Question: I have a 'ListView' in View: List mode.
My issue is spacing per. I just have the images and I want a horizontal scroll.
The issue is this:

Huge gaps between the images. When Iw as using View: LargeIcons or Tile mode, there was also gaps, HOWEVER, this was resolved using LVM_SETICONSPACING. However tile/largeicons are vertical scrolling, which I didn't want.
So there's two things I can do but not sure how to achieve it.
1. Figure out how to fix the spacing in list mode.
2. Make LargeIcons/Tile mode scroll horizontally.
I'll attach some of the coding that handles the listview:
Here is the icon spacing that works with tile/large icons:
'''
<DllImport("user32.dll", CharSet:=CharSet.Auto, SetLastError:=False)>
Private Shared Function SendMessage(ByVal hwnd As IntPtr, ByVal wMsg As Int32, ByVal wParam As Int32, ByVal lParam As Param) As Int32
End Function
<StructLayout(LayoutKind.Explicit)>
Private Structure Param
<FieldOffset(0)> Public LoWord As Int16
<FieldOffset(2)> Public HiWord As Int16
End Structure
Private Const LVM_FIRST As Integer = &H1000
Private Const LVM_SETICONSPACING As Integer = LVM_FIRST + 53
Public Sub SetListviewIconSpacing(lv As ListView, ByVal x As Int16, ByVal y As Int16)
' The LOWORD specifies the distance, in pixels, to set between icons on the x-axis.
' The HIWORD specifies the distance, in pixels, to set between icons on the y-axis.
Dim lparam As Param = New Param With {.LoWord = x, .HiWord = y}
SendMessage(lv.Handle, LVM_SETICONSPACING, 0, lparam)
lv.Refresh()
End Sub
'''
Here is the general coding to add images using a imagelist:
'''
Dim img As Image
Dim imgList As ImageList = New ImageList()
Dim listItem As ListViewItem
'''SetListviewIconSpacing(lstViewAH, 101, 103)
imgList.ColorDepth = ColorDepth.Depth16Bit
imgList.ImageSize = New Size(92, 92)
lstViewAH.StateImageList = imgList
lstViewAH.LargeImageList = imgList
lstViewAH.SmallImageList = imgList
For i As Integer = 0 To arrX.Count - 1
img = Image.FromFile(CharactersFolder & "000" & arrX(i).ToString() & ".jpg")
imgList.Images.Add("itemImageKey" & i, img)
listItem = New ListViewItem("", "itemImageKey" & i)
listItem.UseItemStyleForSubItems = False
listItem.Tag = arrX(i)
lstViewAH.Items.Add(listItem)
Next
'''
Any ideas?
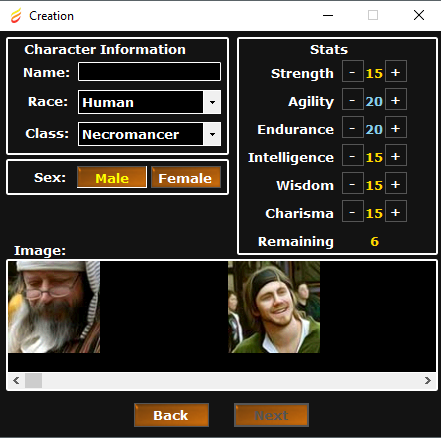
Answer: Simple way using FlowLayoutPanel is:
'''
FlowLayoutPanel1.SuspendLayout()
FlowLayoutPanel1.AutoScroll = False
For i As Integer = 0 To arrX.Count - 1
Dim newImage As New DoubleBufferImage
newImage.Load(CharactersFolder & "000" & arrX(i).ToString() & ".jpg")
newImage.Tag = arrX(i).ToString()
newImage.Width = 96
newImage.Height = 96
FlowLayoutPanel1.Controls.Add(newImage)
Next
FlowLayoutPanel1.AutoScroll = True
FlowLayoutPanel1.ResumeLayout()
'''
You can also load the images with AddRange but I was assuming holding an array is heavier on memory. The speed is quite fast so it wasn't a problem. I disabled AutoScroll because autoscroll takes time recalculating and enable it back afterwards. Seemed to work well and has horizontal scrollbars like I wanted.
A note: Adding ALOT of controls in debug mode is SLOW. This is not the case in a non-debug/release mode EXE out of VS.